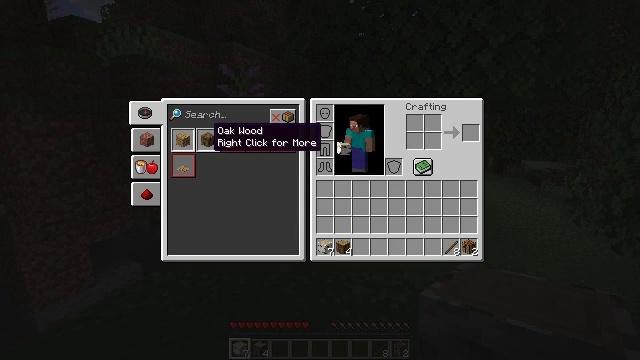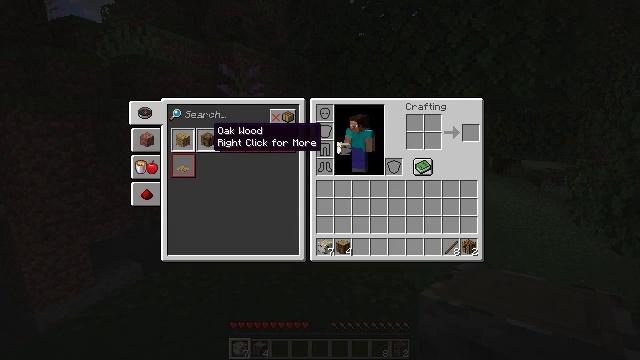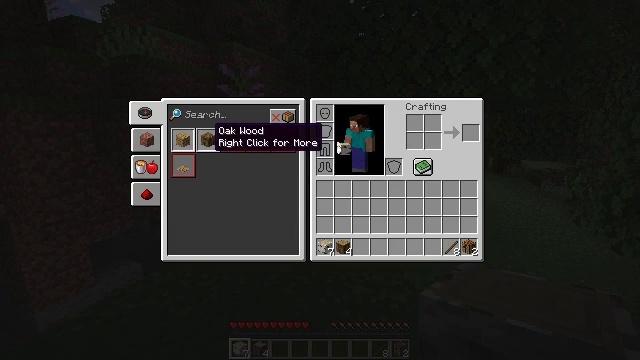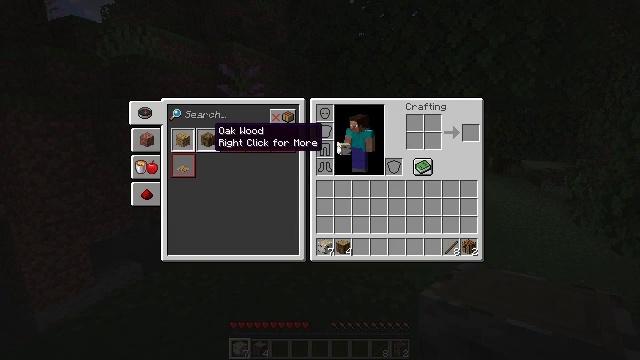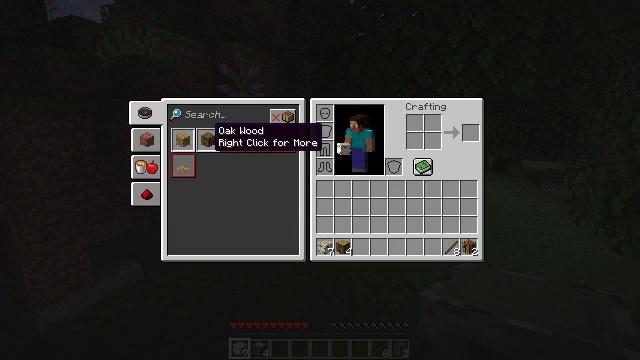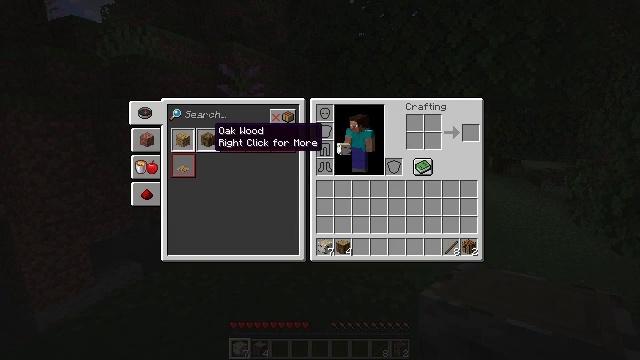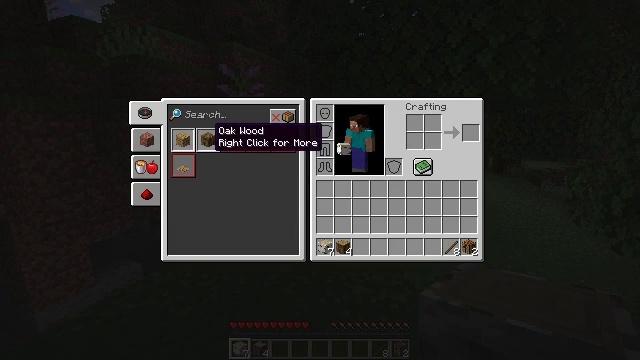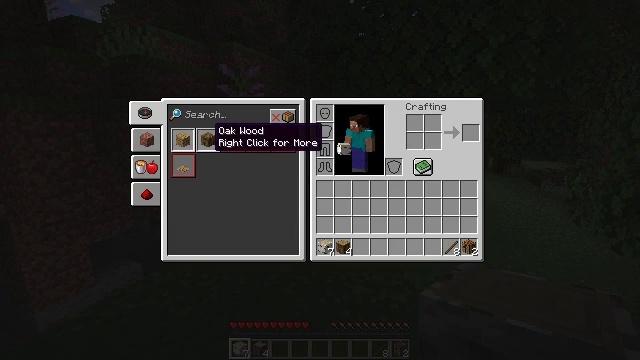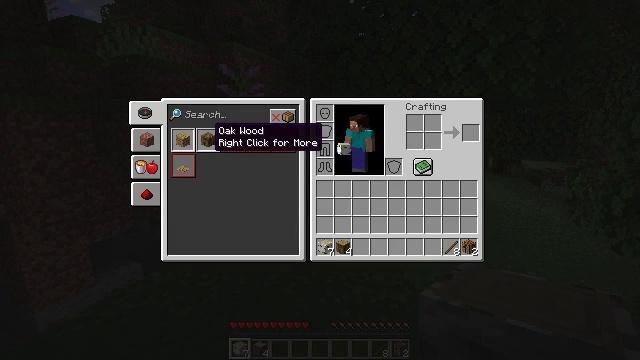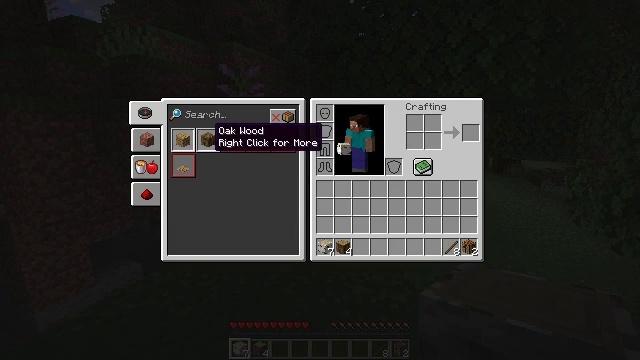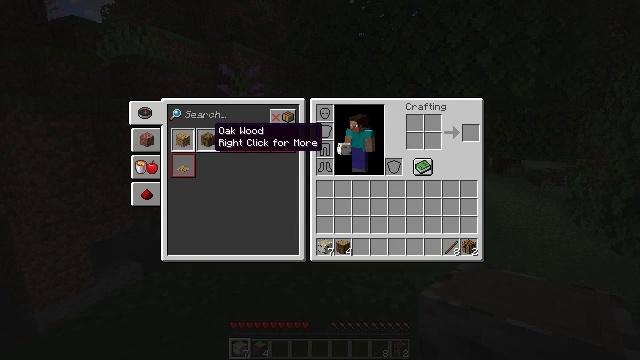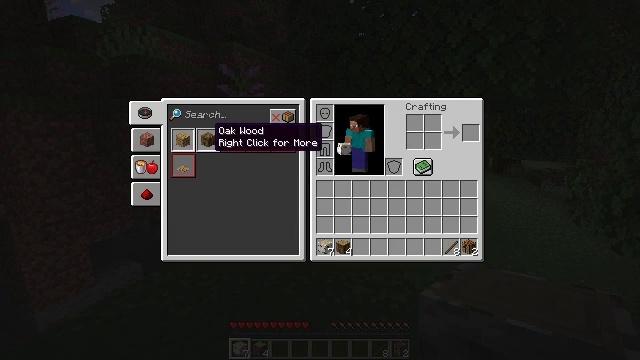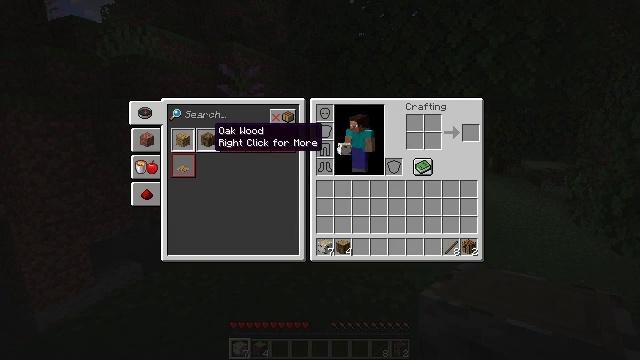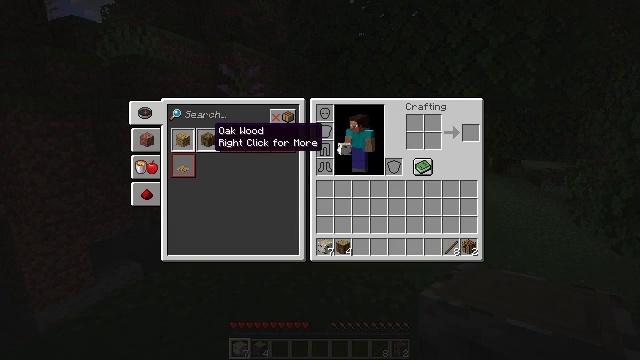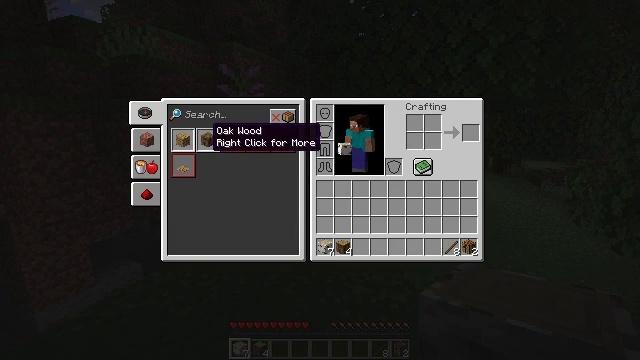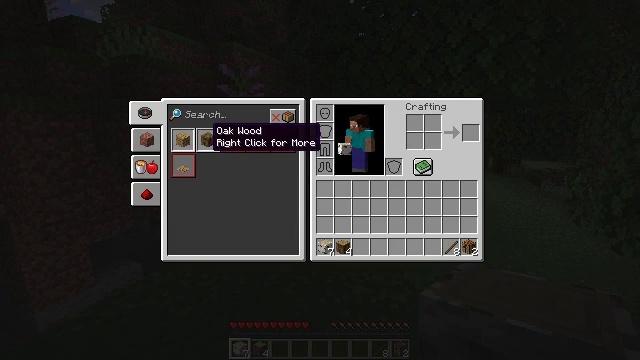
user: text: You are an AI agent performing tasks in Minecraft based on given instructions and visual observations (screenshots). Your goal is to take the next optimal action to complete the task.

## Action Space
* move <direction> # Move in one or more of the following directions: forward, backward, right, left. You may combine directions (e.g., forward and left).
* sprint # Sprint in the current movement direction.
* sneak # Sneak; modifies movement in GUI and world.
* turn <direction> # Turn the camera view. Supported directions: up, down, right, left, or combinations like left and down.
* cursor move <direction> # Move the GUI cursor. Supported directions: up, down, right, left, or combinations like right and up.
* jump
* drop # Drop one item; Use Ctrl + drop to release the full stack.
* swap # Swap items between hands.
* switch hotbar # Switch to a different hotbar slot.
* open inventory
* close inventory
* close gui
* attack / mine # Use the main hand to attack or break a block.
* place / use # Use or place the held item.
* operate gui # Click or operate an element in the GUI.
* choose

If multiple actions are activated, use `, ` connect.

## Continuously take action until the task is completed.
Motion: motion action
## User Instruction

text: Turn logs into oak wood blocks.
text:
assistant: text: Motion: sneak
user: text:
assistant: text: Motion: sneak
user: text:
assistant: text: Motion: sneak
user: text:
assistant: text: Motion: sneak
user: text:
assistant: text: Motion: sneak
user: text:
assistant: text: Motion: sneak
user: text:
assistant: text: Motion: sneak
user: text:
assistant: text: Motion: sneak
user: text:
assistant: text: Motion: sneak
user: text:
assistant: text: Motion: sneak
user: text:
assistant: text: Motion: sneak
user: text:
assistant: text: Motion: sneak
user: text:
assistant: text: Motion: sneak
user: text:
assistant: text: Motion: sneak
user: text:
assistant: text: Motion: sneak
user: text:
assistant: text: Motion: sneak
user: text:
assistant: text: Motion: sneak
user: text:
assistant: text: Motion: sneak
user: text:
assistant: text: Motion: sneak
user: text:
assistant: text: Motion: sneak
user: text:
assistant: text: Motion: sneak
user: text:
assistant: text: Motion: sneak, operate gui
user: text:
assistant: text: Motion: sneak, operate gui
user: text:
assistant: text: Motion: sneak, operate gui
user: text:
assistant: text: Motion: sneak
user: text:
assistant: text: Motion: sneak
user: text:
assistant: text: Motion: sneak
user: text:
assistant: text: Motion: sneak
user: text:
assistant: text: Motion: sneak
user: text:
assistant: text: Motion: sneak